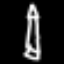
Label: pencil